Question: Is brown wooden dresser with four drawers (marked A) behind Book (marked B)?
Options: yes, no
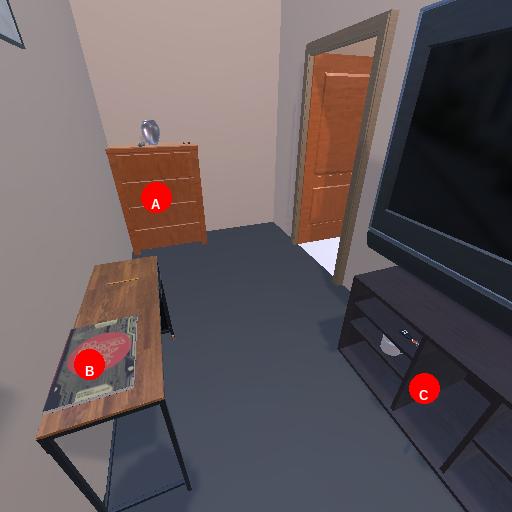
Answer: yes